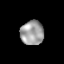
Tissue: lung
Cell type: Epithelial cells
Senescence score: 0.2374
Nuclear area (px): 557
Mean DAPI intensity: 158.609